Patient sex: M
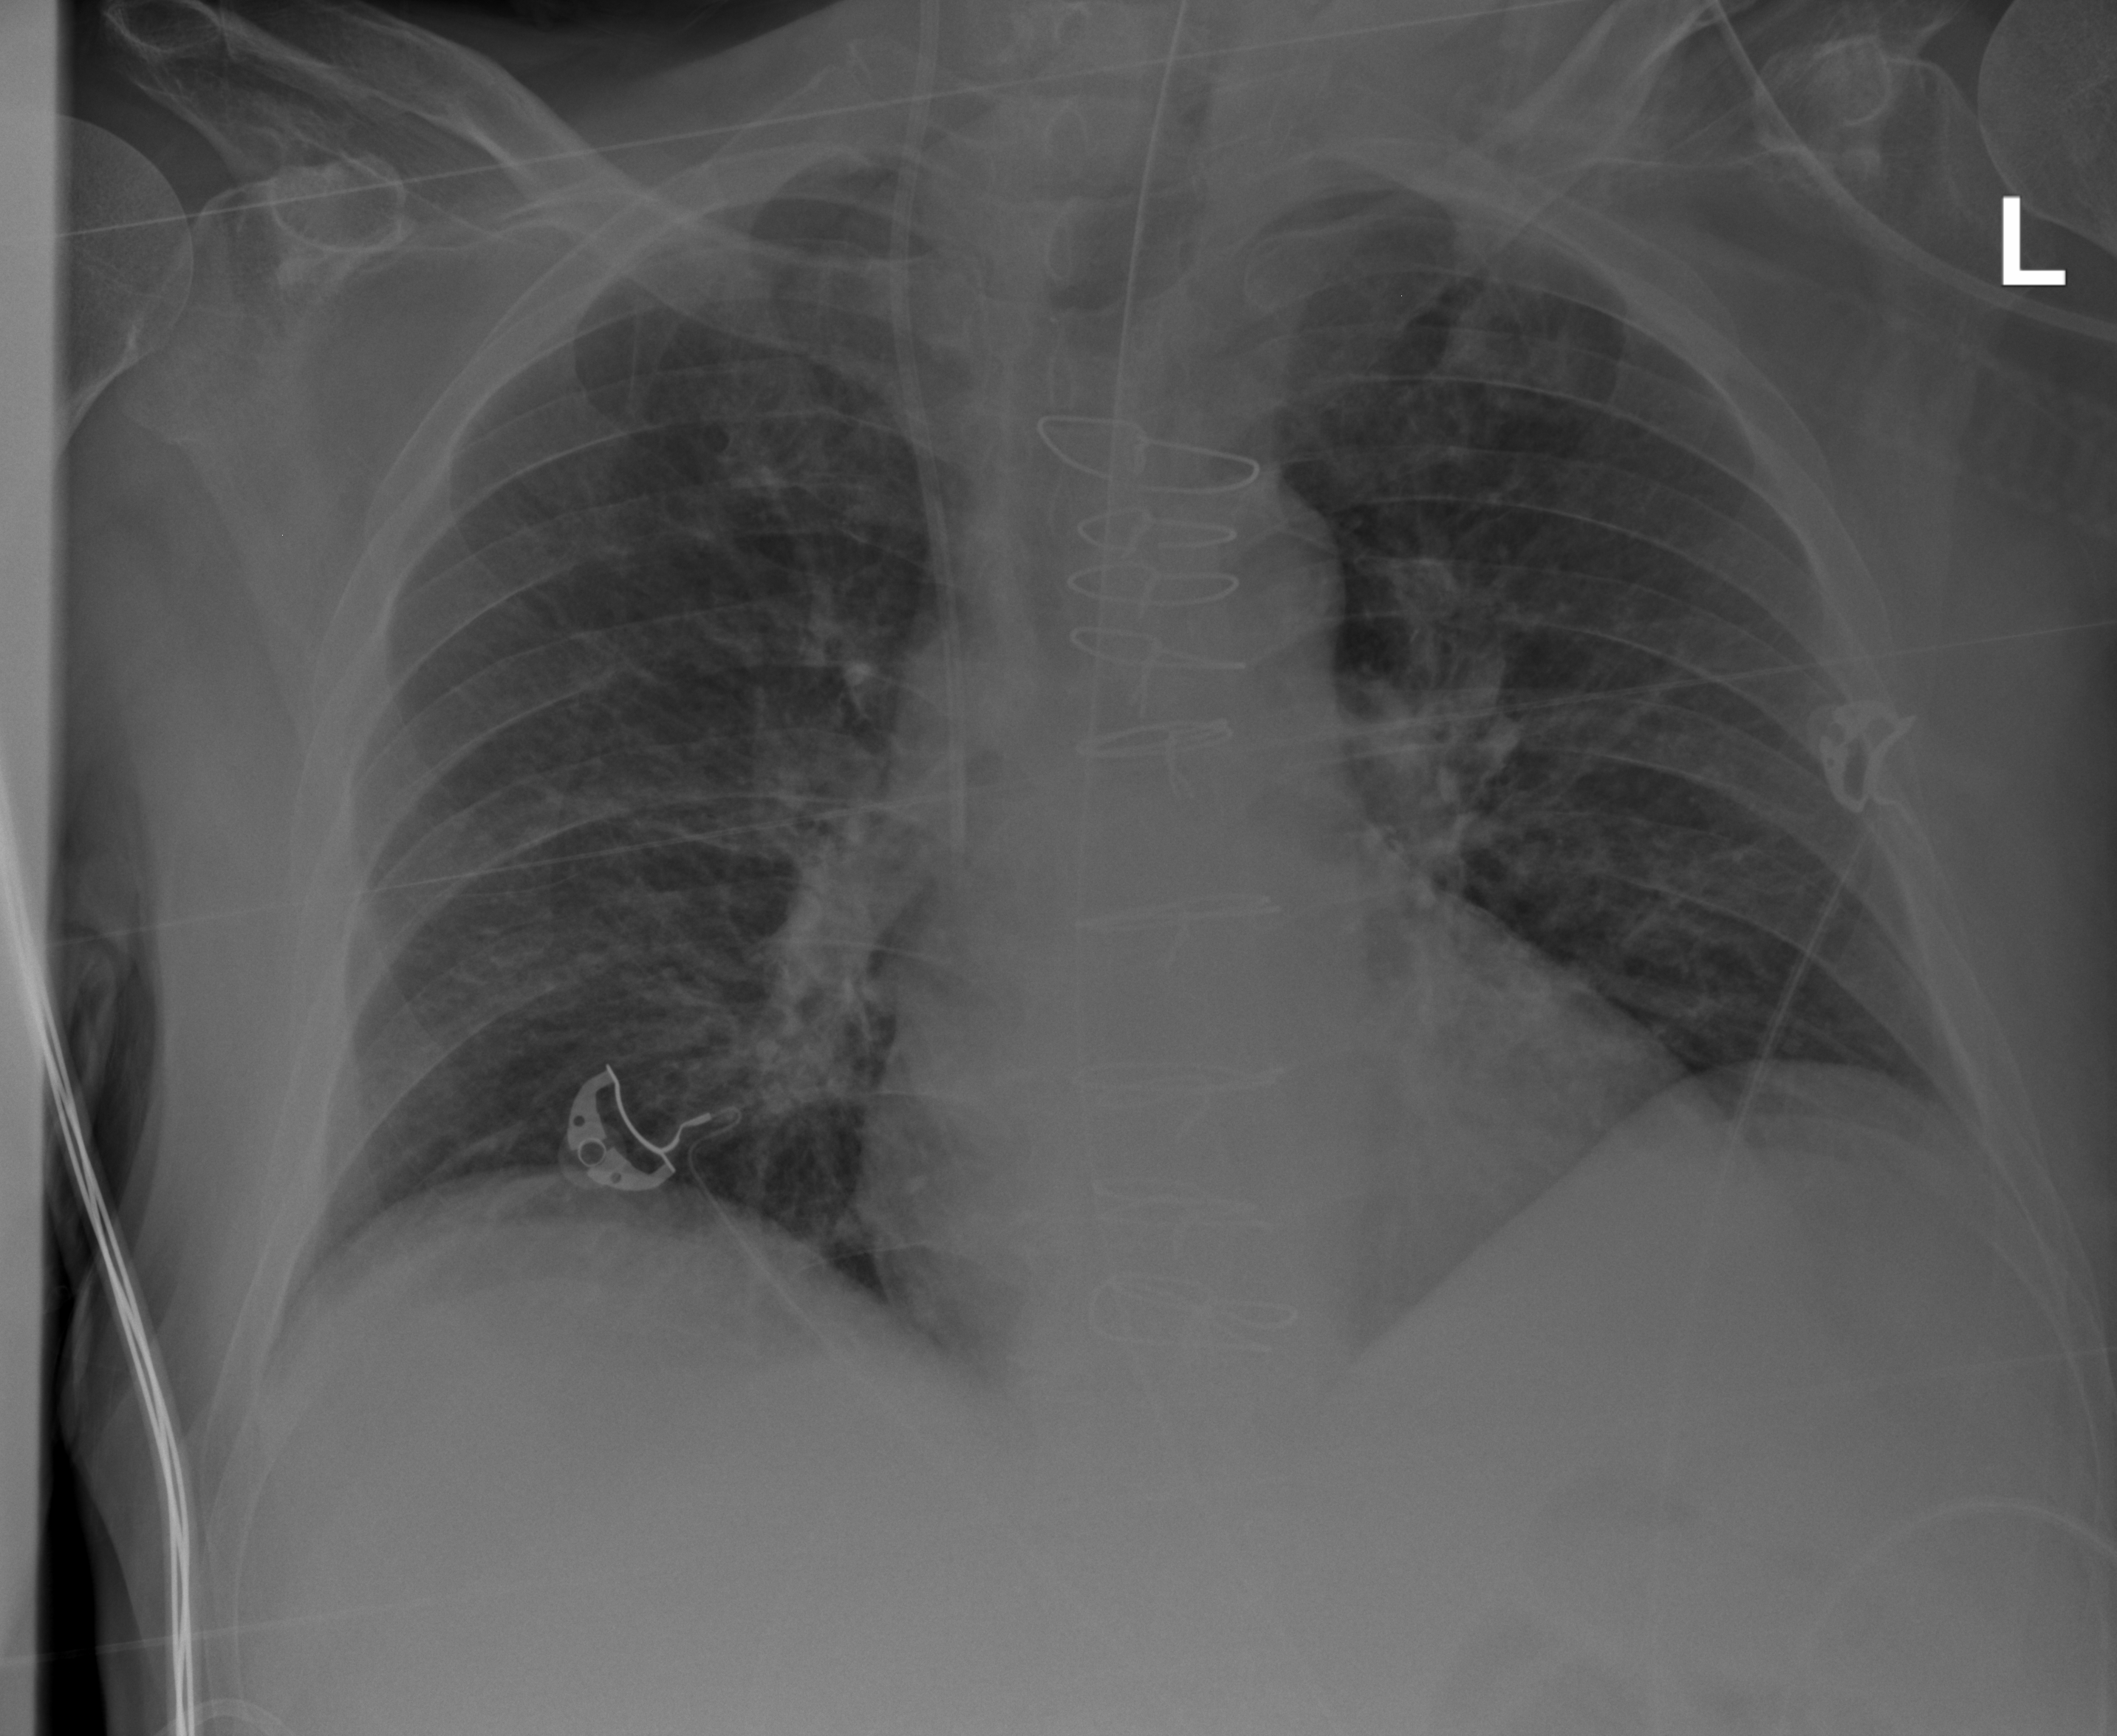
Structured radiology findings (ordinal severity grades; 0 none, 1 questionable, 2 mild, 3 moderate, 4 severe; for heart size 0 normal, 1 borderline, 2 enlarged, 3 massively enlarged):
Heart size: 0
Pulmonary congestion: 2
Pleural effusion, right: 0
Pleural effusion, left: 0
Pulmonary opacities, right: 1
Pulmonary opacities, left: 1
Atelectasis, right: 2
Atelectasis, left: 2